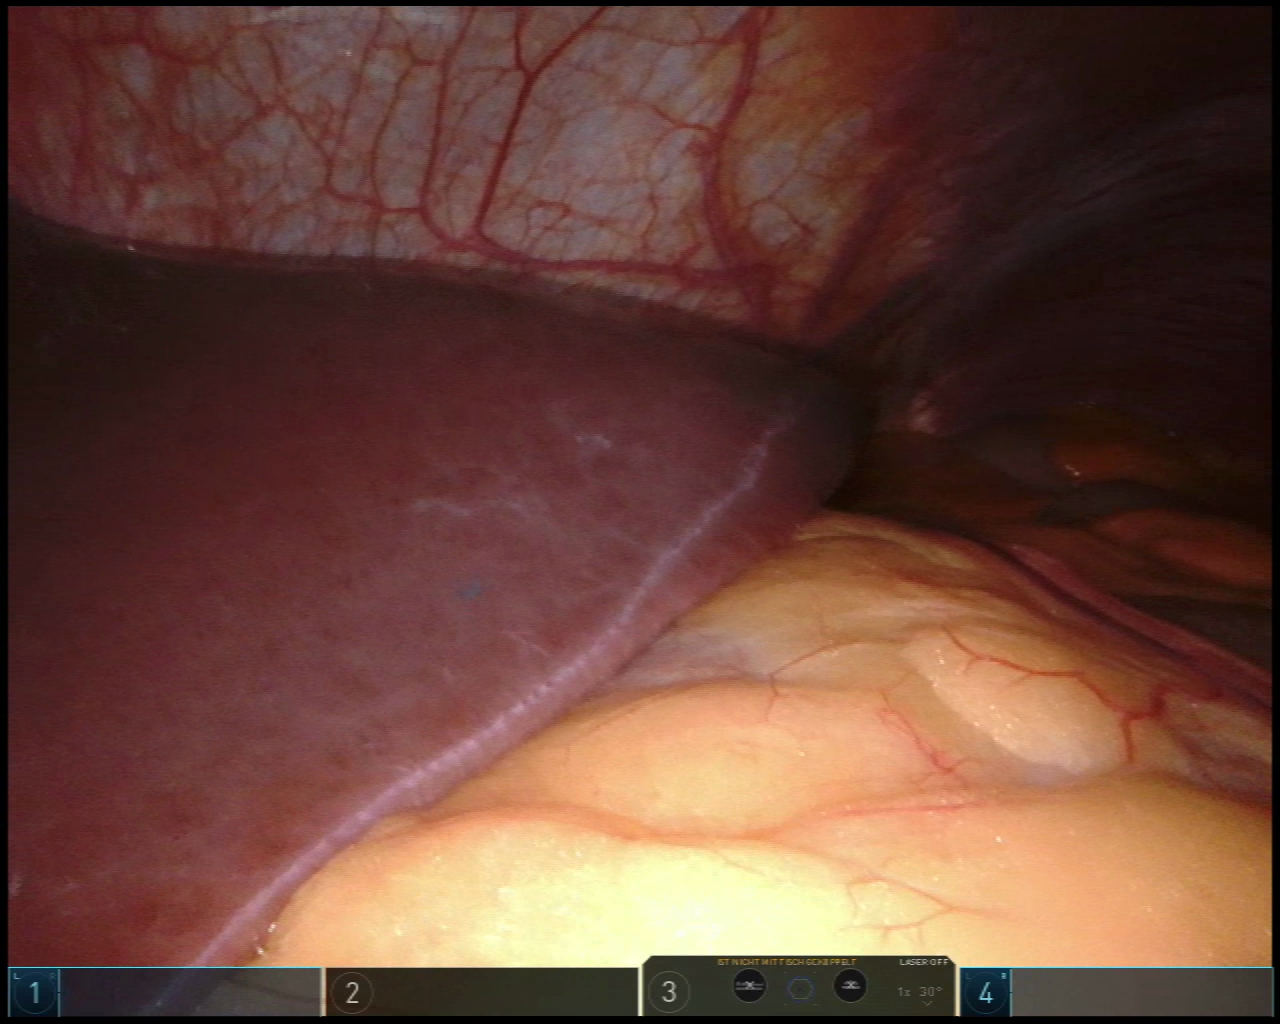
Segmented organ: liver
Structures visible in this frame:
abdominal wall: yes
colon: yes
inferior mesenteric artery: no
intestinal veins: no
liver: yes
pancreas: no
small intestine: no
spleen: no
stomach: no
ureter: no
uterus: no
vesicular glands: no